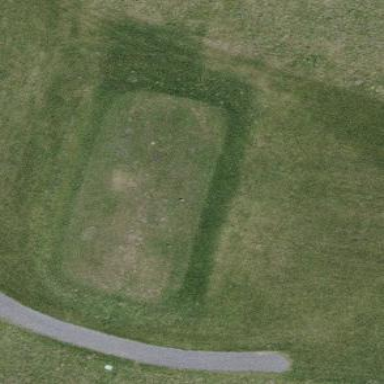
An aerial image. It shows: Grassy area designated as golf tee.